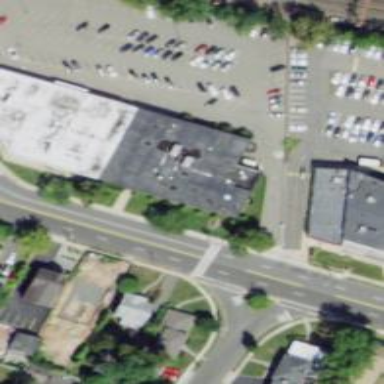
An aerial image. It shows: Commercial building.